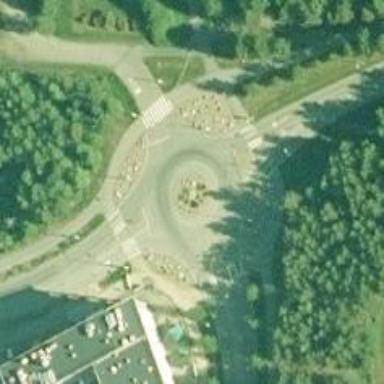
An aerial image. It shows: Tertiary road made of asphalt leading to roundabout junction.